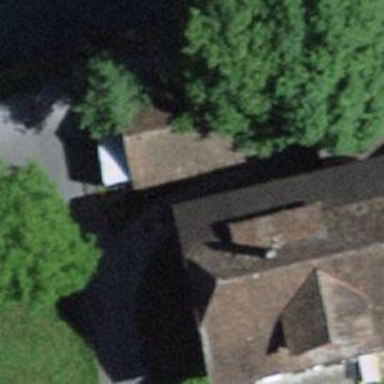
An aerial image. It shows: Garage building.